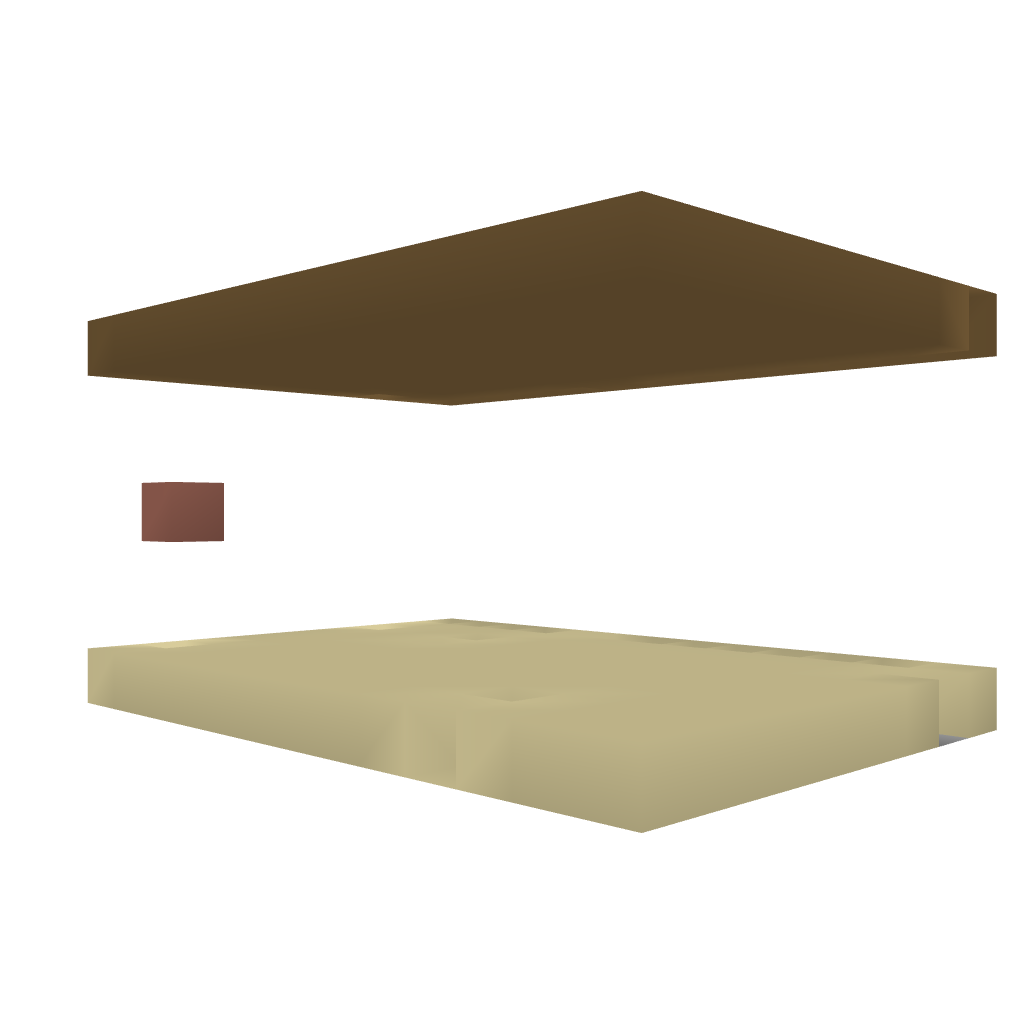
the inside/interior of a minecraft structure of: Factory Template